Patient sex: M
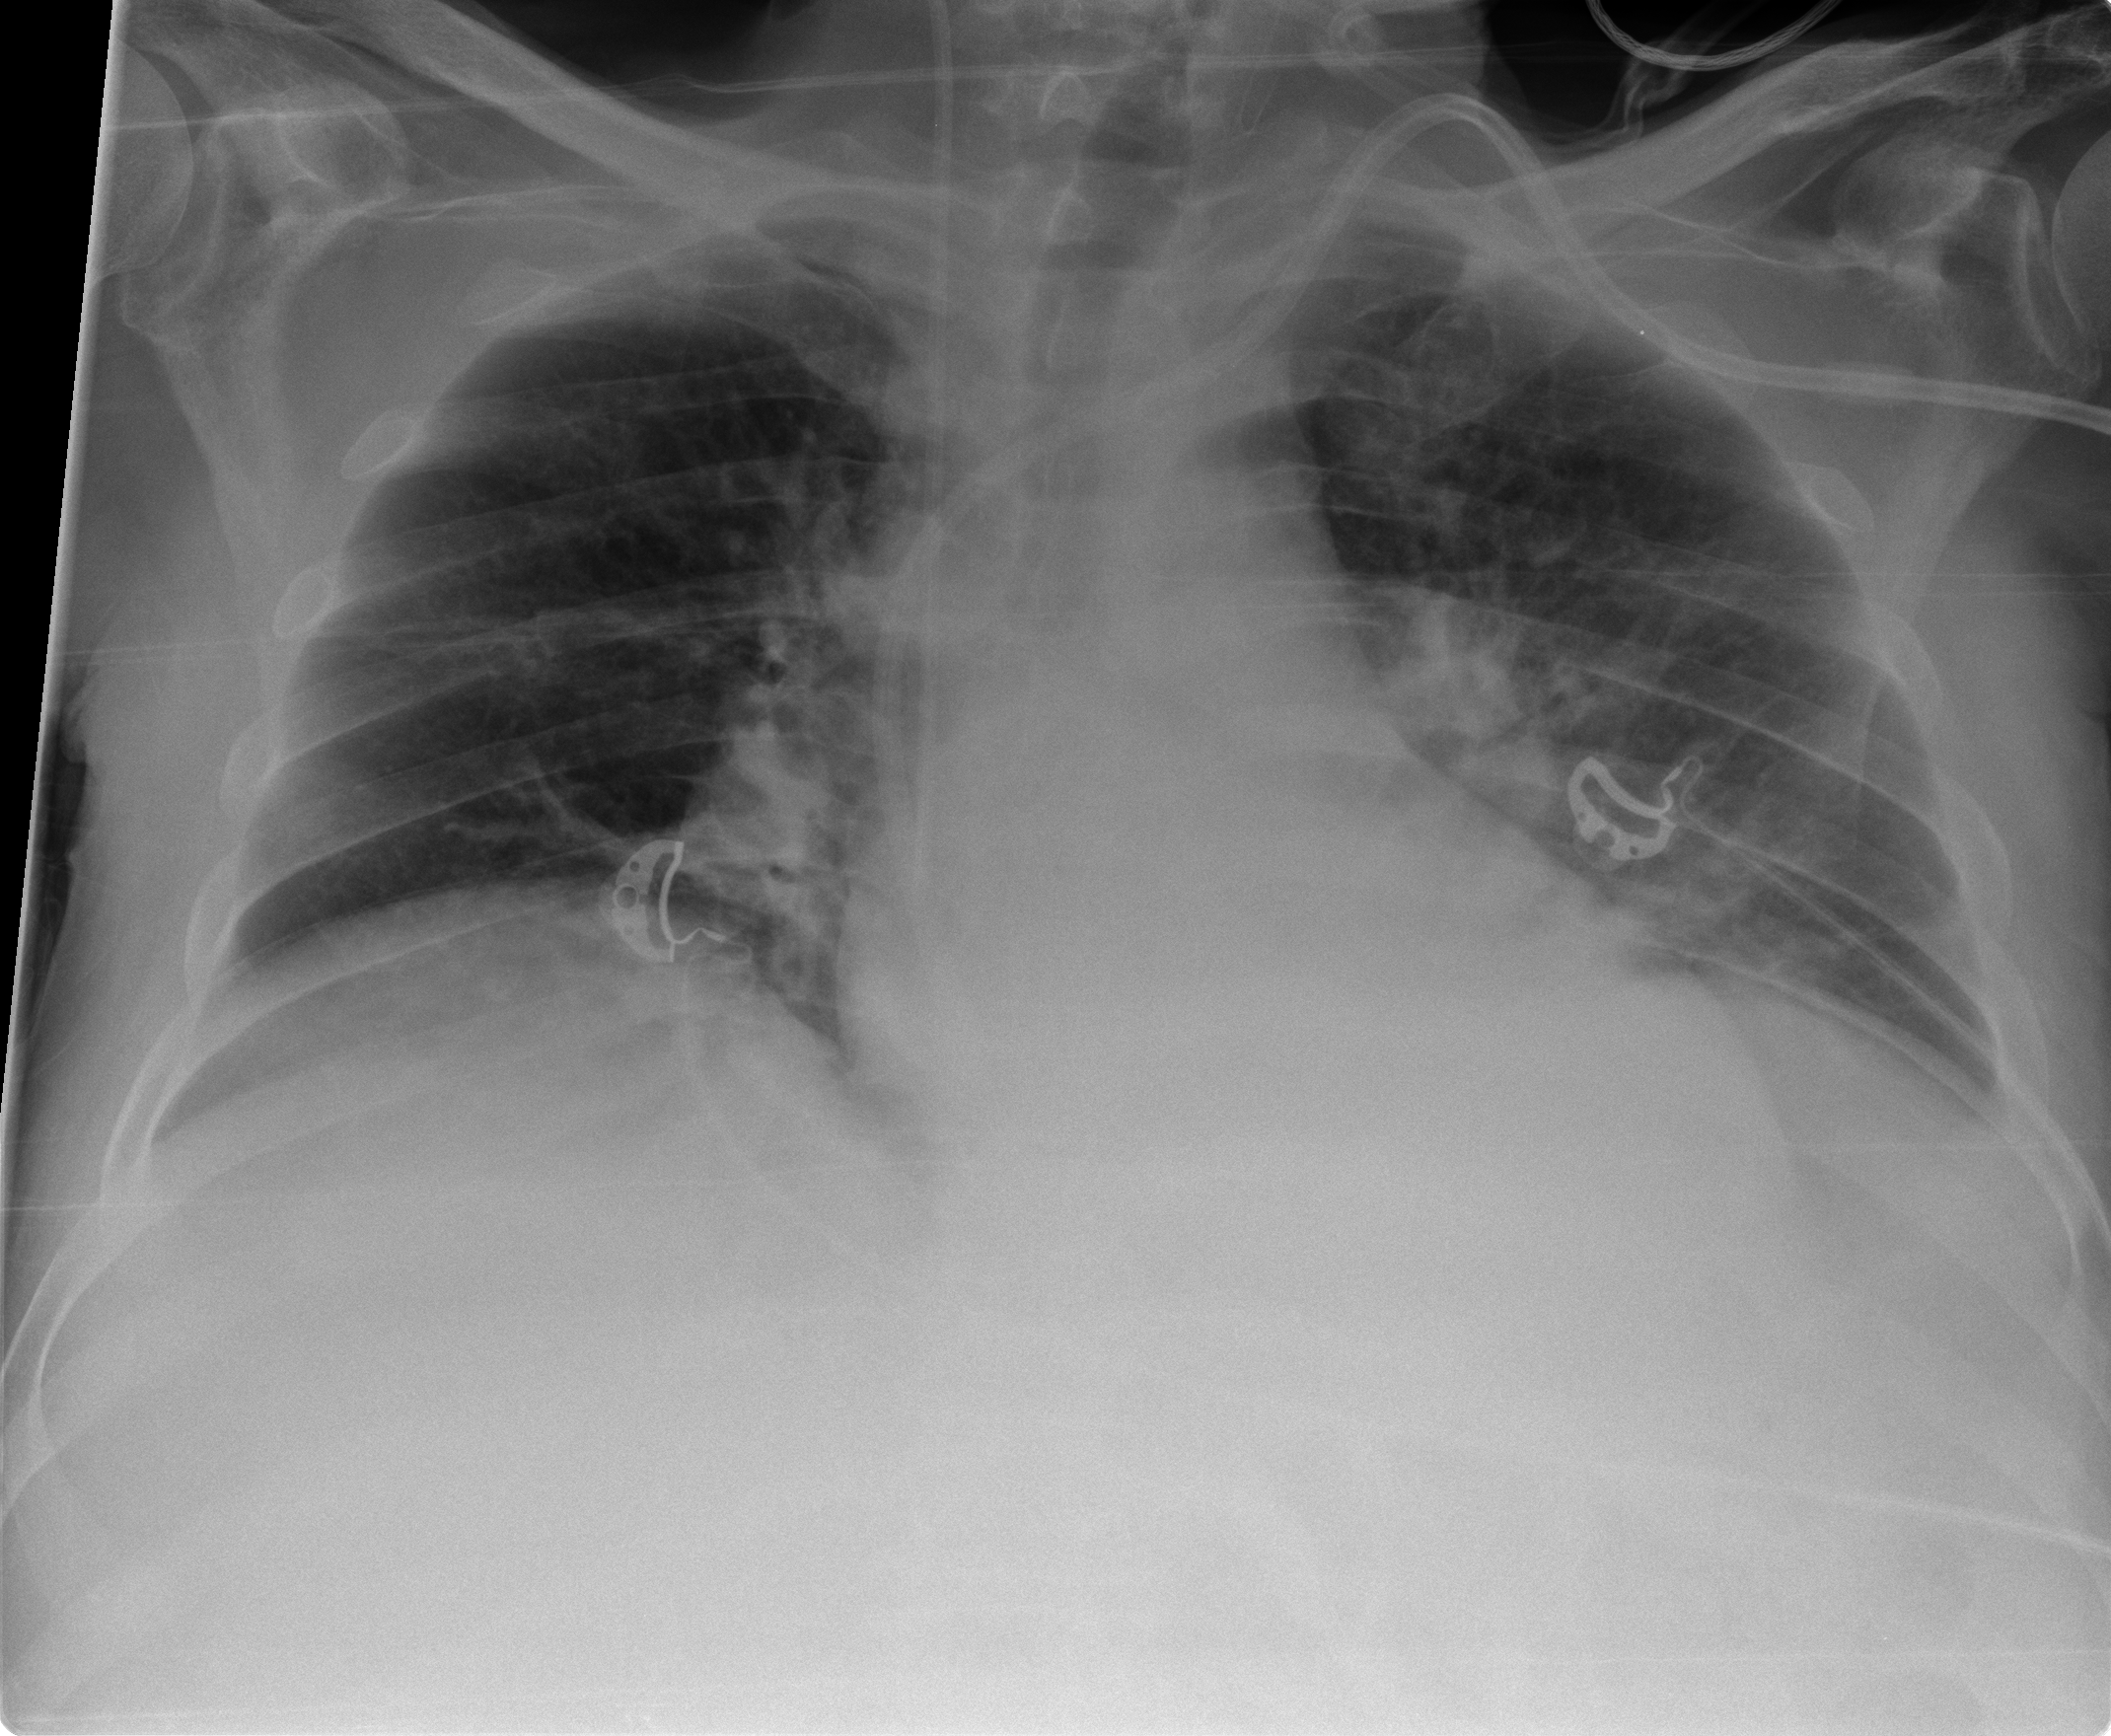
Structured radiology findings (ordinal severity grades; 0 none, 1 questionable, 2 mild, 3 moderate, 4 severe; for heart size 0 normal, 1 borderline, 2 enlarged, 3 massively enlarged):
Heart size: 2
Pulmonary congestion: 2
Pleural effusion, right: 0
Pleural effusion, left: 0
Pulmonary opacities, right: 2
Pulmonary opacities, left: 2
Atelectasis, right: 0
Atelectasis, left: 2